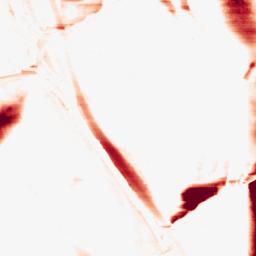
Category: morphological
Decomposition family: morphological_rect
Decomposition parameters: operation: opening
width: 50
height: 3
Upsampling method: sinc_hamming
Upsampling parameters: scale: 2
kernel_size: 4
Upsampling scale: 2